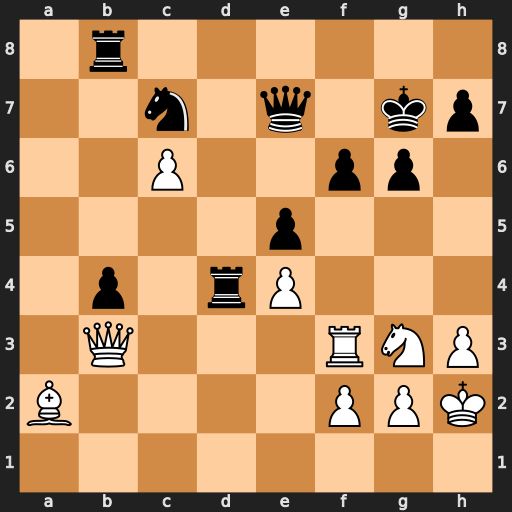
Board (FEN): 1r6/2n1q1kp/2P2pp1/4p3/1p1rP3/1Q3RNP/B4PPK/8
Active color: w
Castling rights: -
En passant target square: -
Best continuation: Nh5+ Kh8 Nxf6